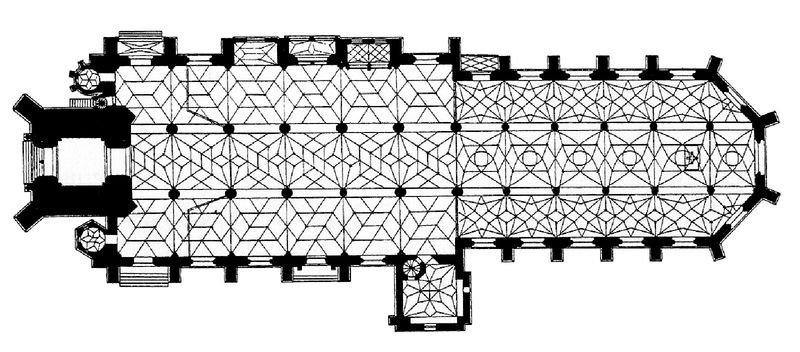
Titel: Nördlingen, Pfarrkirche St. Georg
Standort: Nördlingen (EU - D - Bayern)
Schlagwörter: fenster, pfeiler, säulen, tür, zeichnung, gebäude, haus, muster, architektur, kirche, boden, gotik, turm, schiff, treppe, treppen, tor, eingang, gewölbe, türme, entwurf, altar, hauptschiff, kathedrale, langhaus, kirchenschiff, mittelschiff, dreischiffig, langschiff, seitenschiff, apsis, chor, plan, joch, basilika, riss, grundriss, kapellen, seitenschiffe, netzgewölbe, aäulen, tuzrm, kathdrale, mitttelschifff